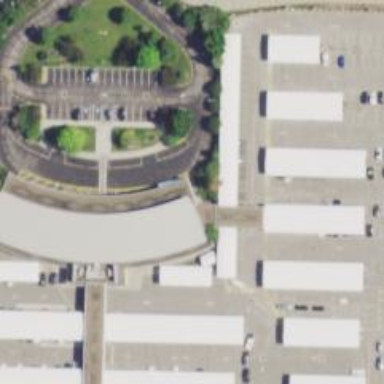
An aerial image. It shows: Car rental facility.